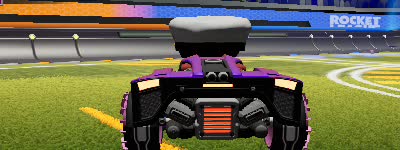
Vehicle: breakout